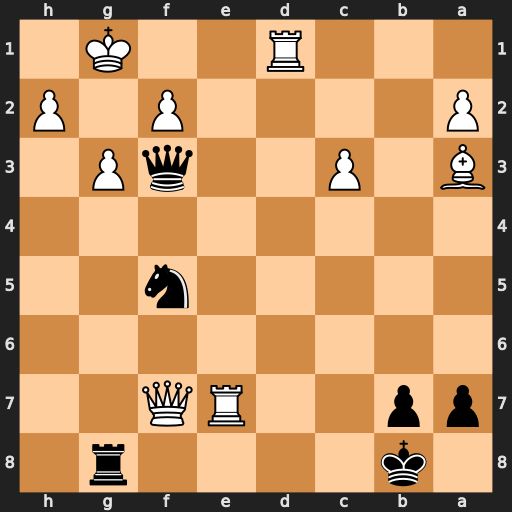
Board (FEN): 1k4r1/pp2RQ2/8/5n2/8/B1P2qP1/P4P1P/3R2K1
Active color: b
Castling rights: -
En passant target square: -
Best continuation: Qxd1+ Re1 Qxe1+